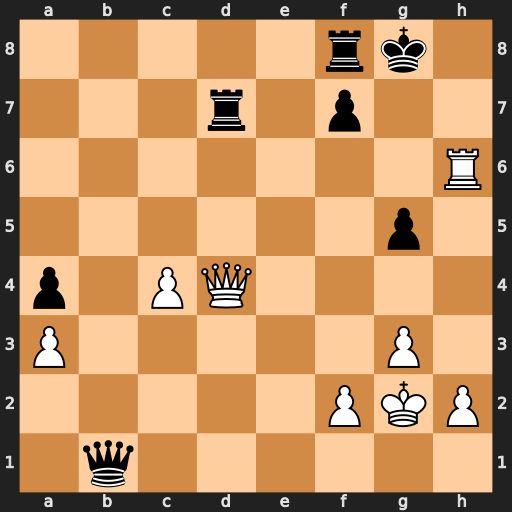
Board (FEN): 5rk1/3r1p2/7R/6p1/p1PQ4/P5P1/5PKP/1q6
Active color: w
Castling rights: -
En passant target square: -
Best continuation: Rh8#